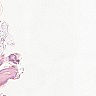
Metastatic tissue present: no